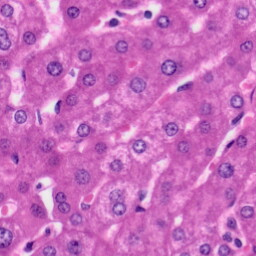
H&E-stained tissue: Liver